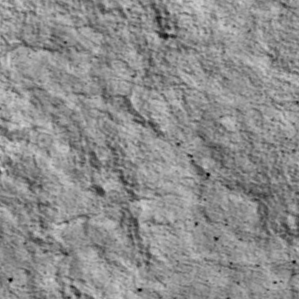
Label: non_frost